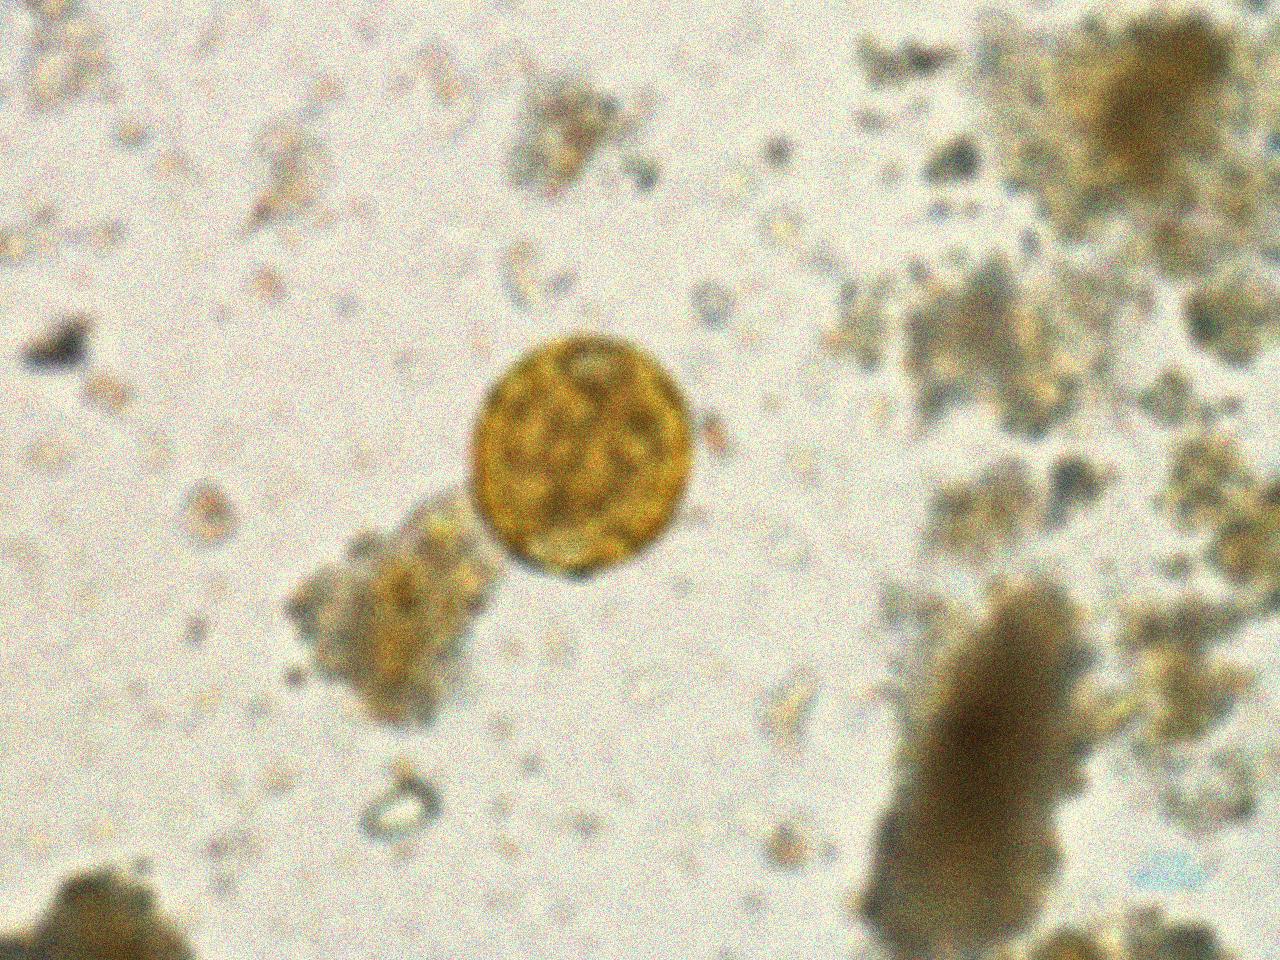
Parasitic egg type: Ascaris lumbricoides